Aerial crown-view tile of a tropical tree (Barro Colorado Island, Panama), acquired 20241112:
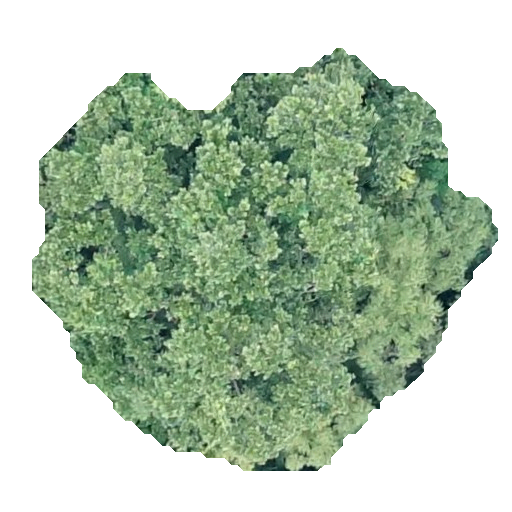
Species: Anacardium excelsum
GBIF accepted scientific name: Anacardium excelsum
Crown area: 212.989 m²